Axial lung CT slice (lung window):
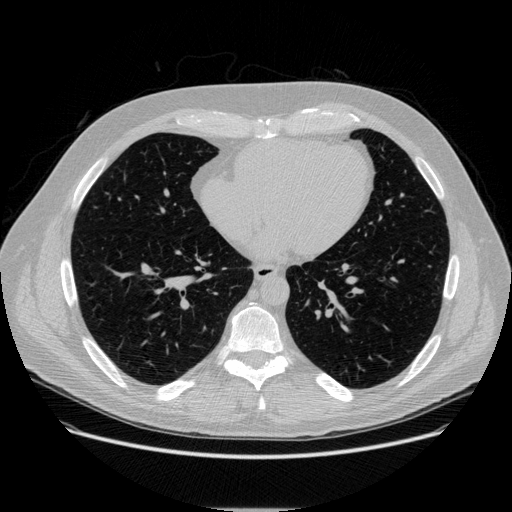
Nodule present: no